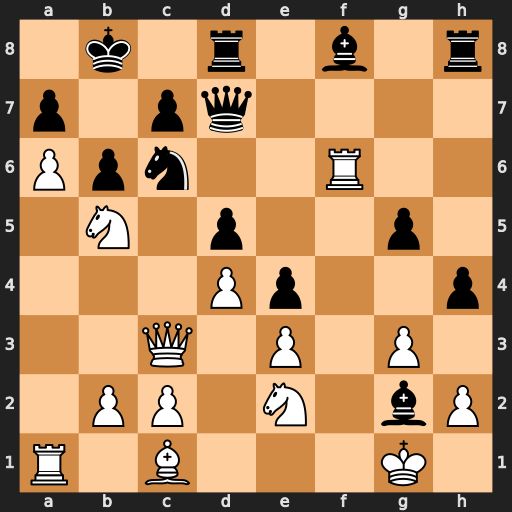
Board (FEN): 1k1r1b1r/p1pq4/Ppn2R2/1N1p2p1/3Pp2p/2Q1P1P1/1PP1N1bP/R1B3K1
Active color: w
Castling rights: -
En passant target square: -
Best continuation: Qxc6 Qxc6 Rxc6